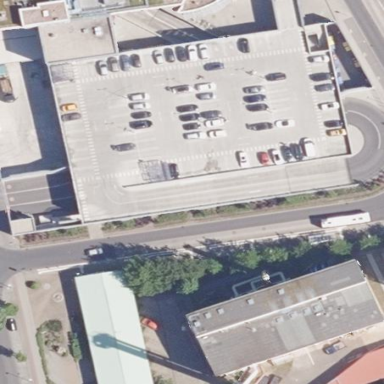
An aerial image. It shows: Multi-storey parking building with asphalt surface.